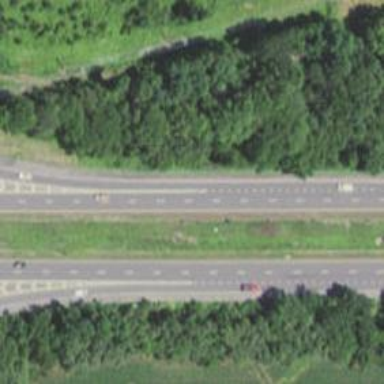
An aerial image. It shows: Motorway junction.